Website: walmart
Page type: account-selection
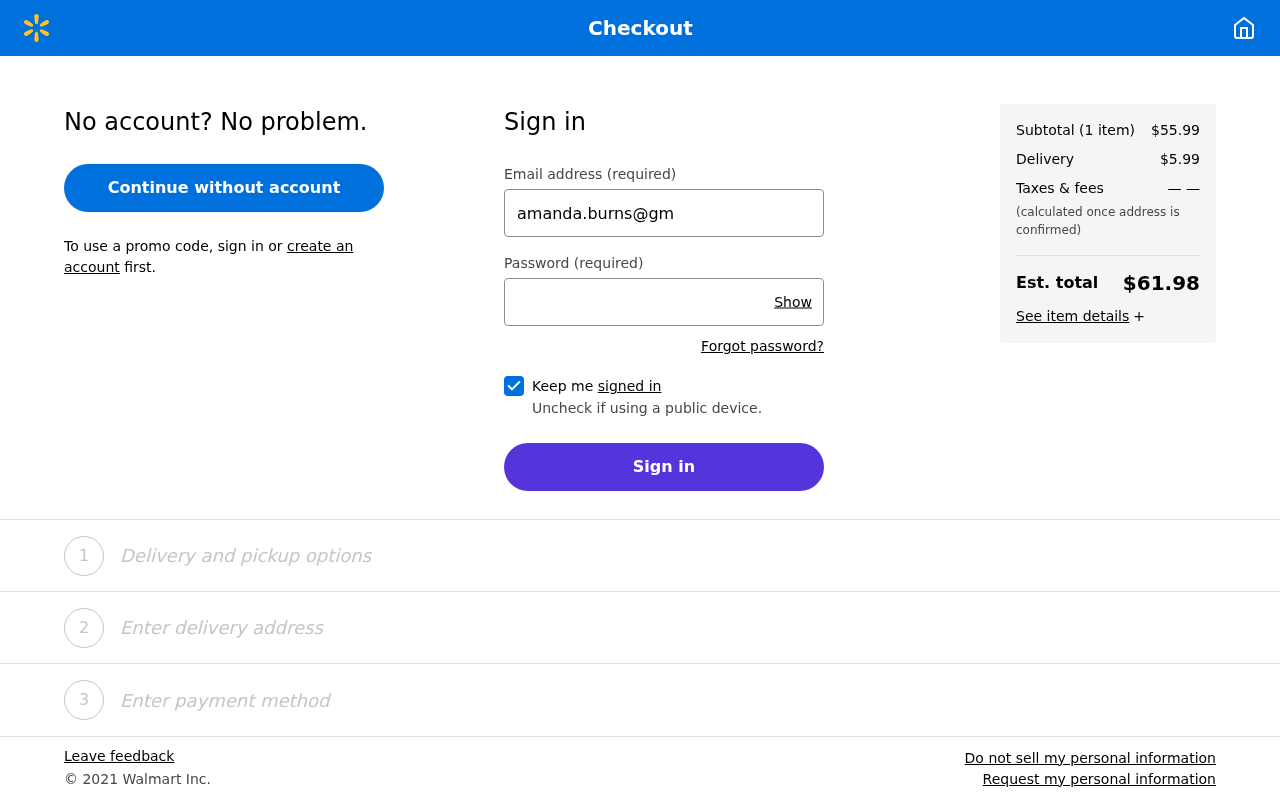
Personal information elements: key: PII_EMAIL
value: amanda.burns@gmail.com
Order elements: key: ORDER_NUM_ITEMS
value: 1
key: ORDER_SUBTOTAL
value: $55.99
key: ORDER_SHIPPING_COST
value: $5.99
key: ORDER_TOTAL
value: $61.98